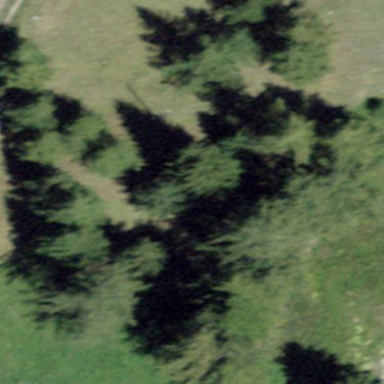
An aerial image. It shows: Forest area.